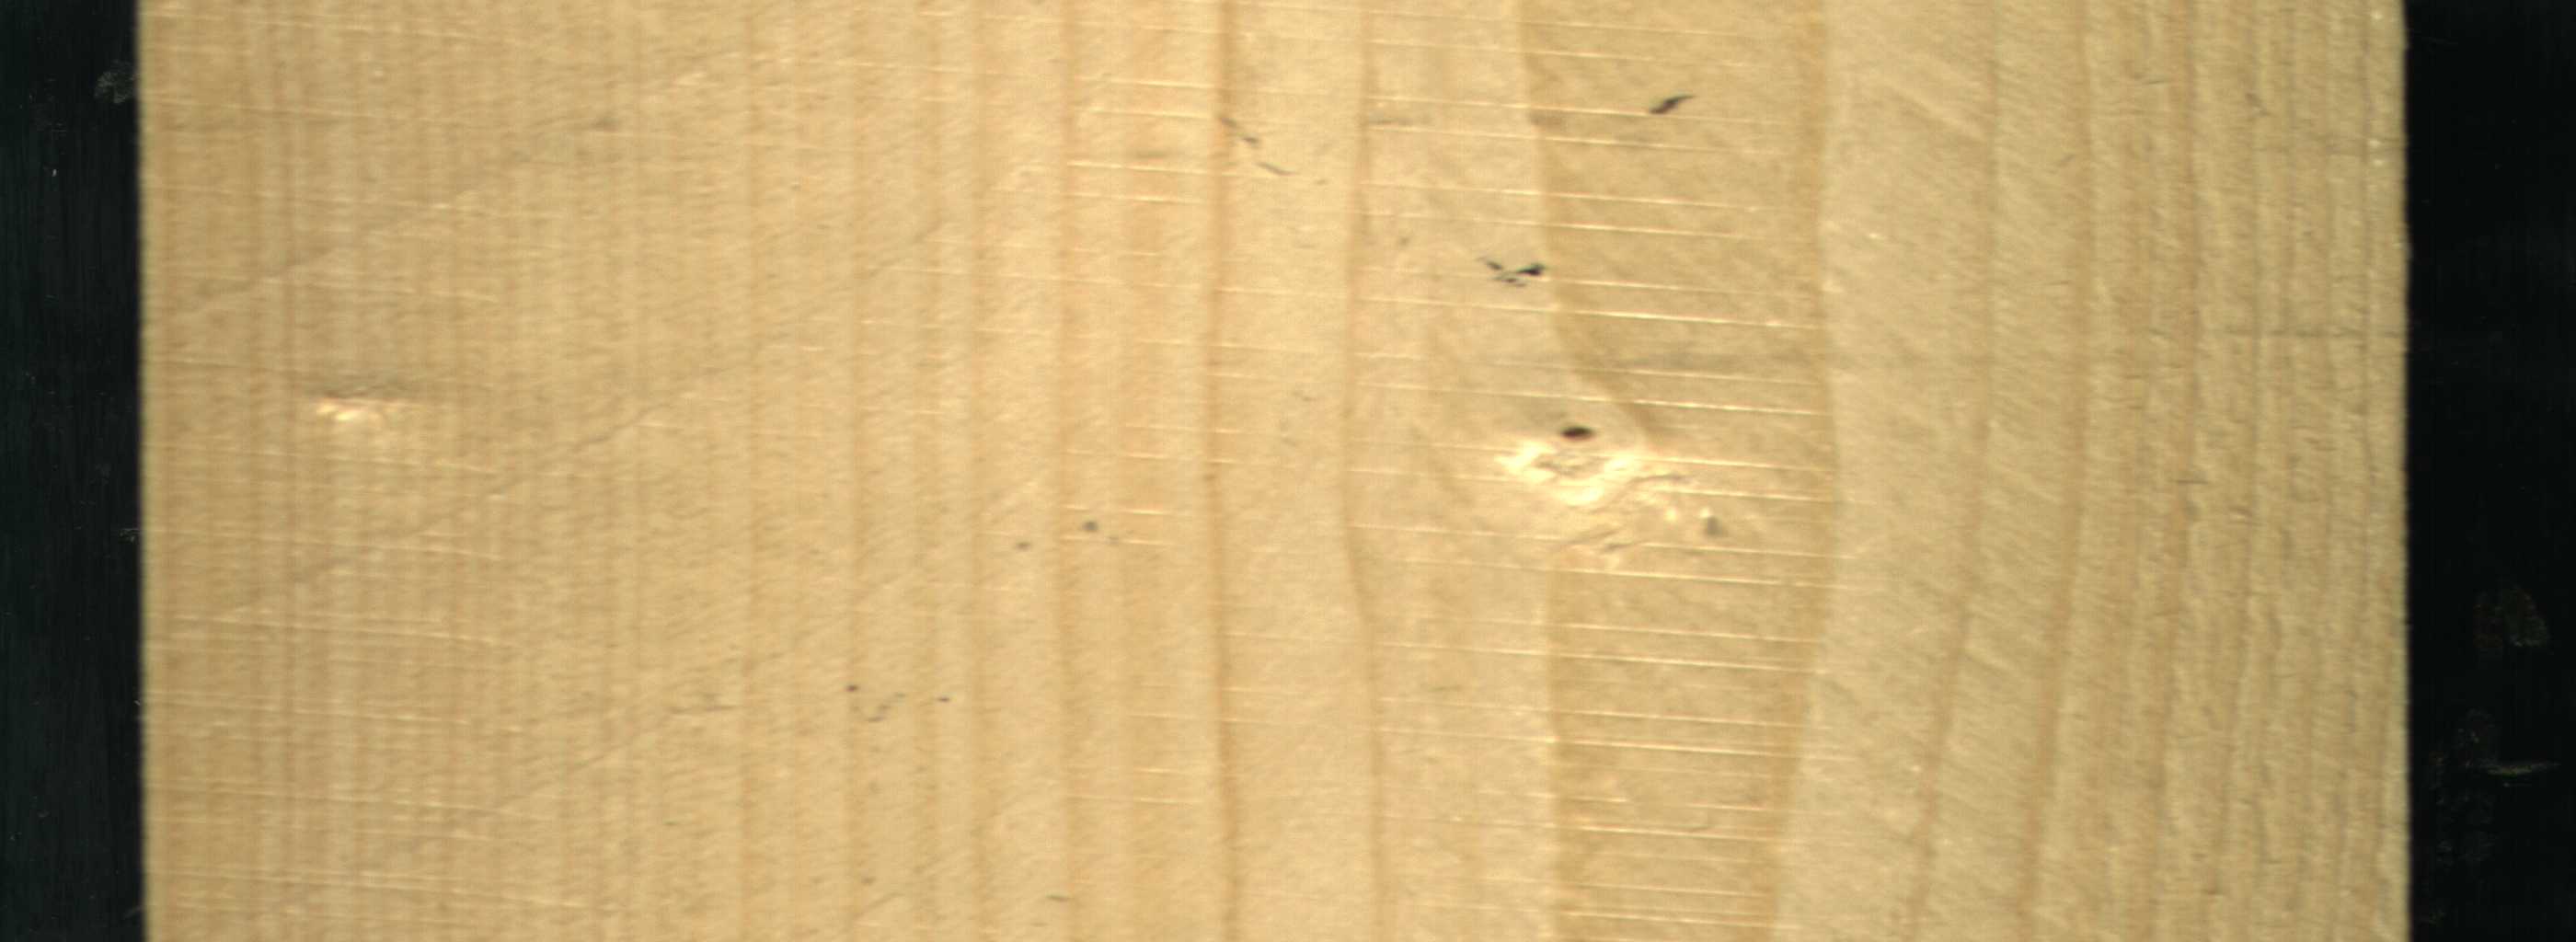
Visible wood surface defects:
Dead_Knot